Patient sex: F
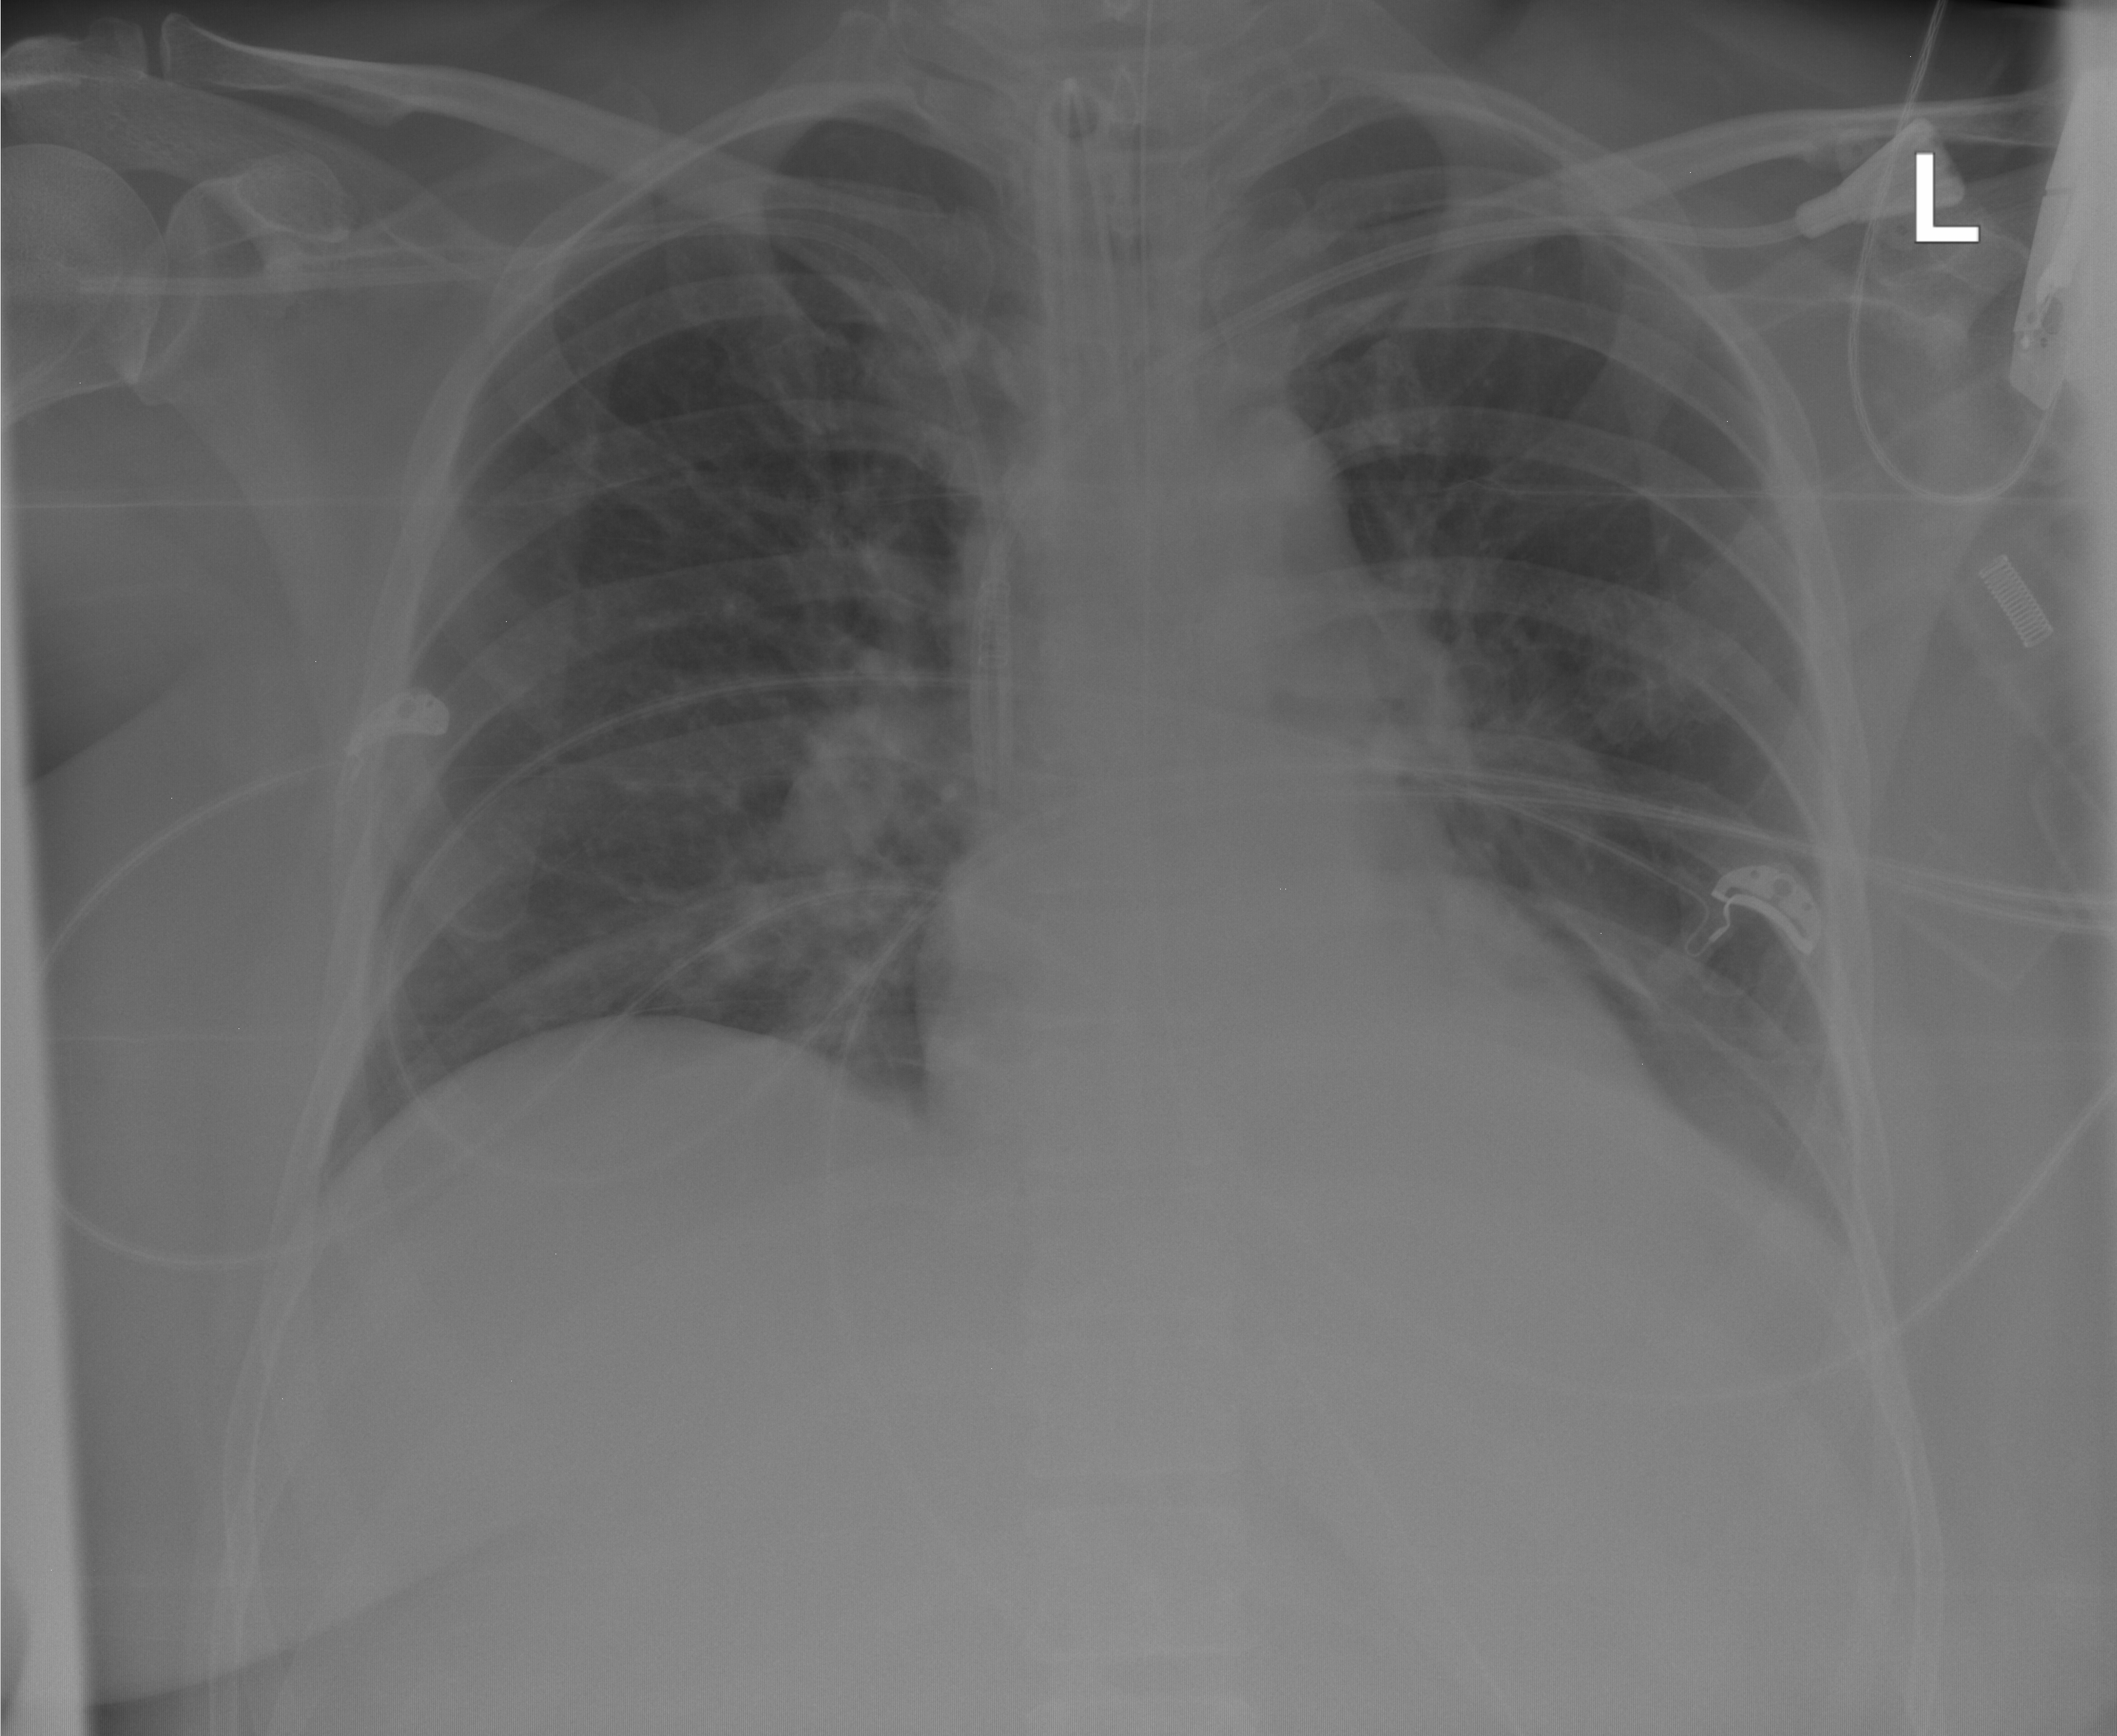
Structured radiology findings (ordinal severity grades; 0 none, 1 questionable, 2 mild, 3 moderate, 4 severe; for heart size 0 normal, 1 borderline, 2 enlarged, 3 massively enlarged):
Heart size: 1
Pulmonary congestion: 0
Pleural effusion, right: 0
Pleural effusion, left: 2
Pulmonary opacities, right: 0
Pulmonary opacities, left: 0
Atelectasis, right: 0
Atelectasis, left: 2